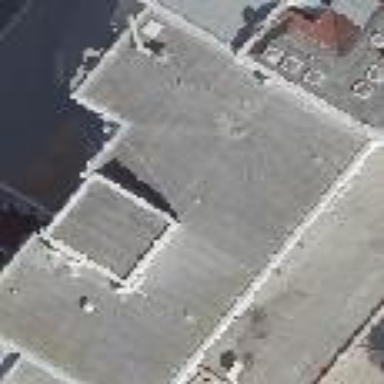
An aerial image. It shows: The image shows part of apartment building.